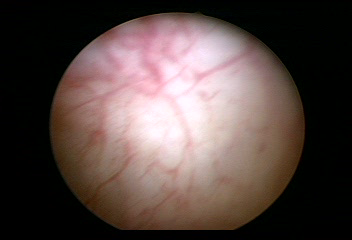
Modality: WLC
Class: Normal mucosa
Bladder cancer association: No